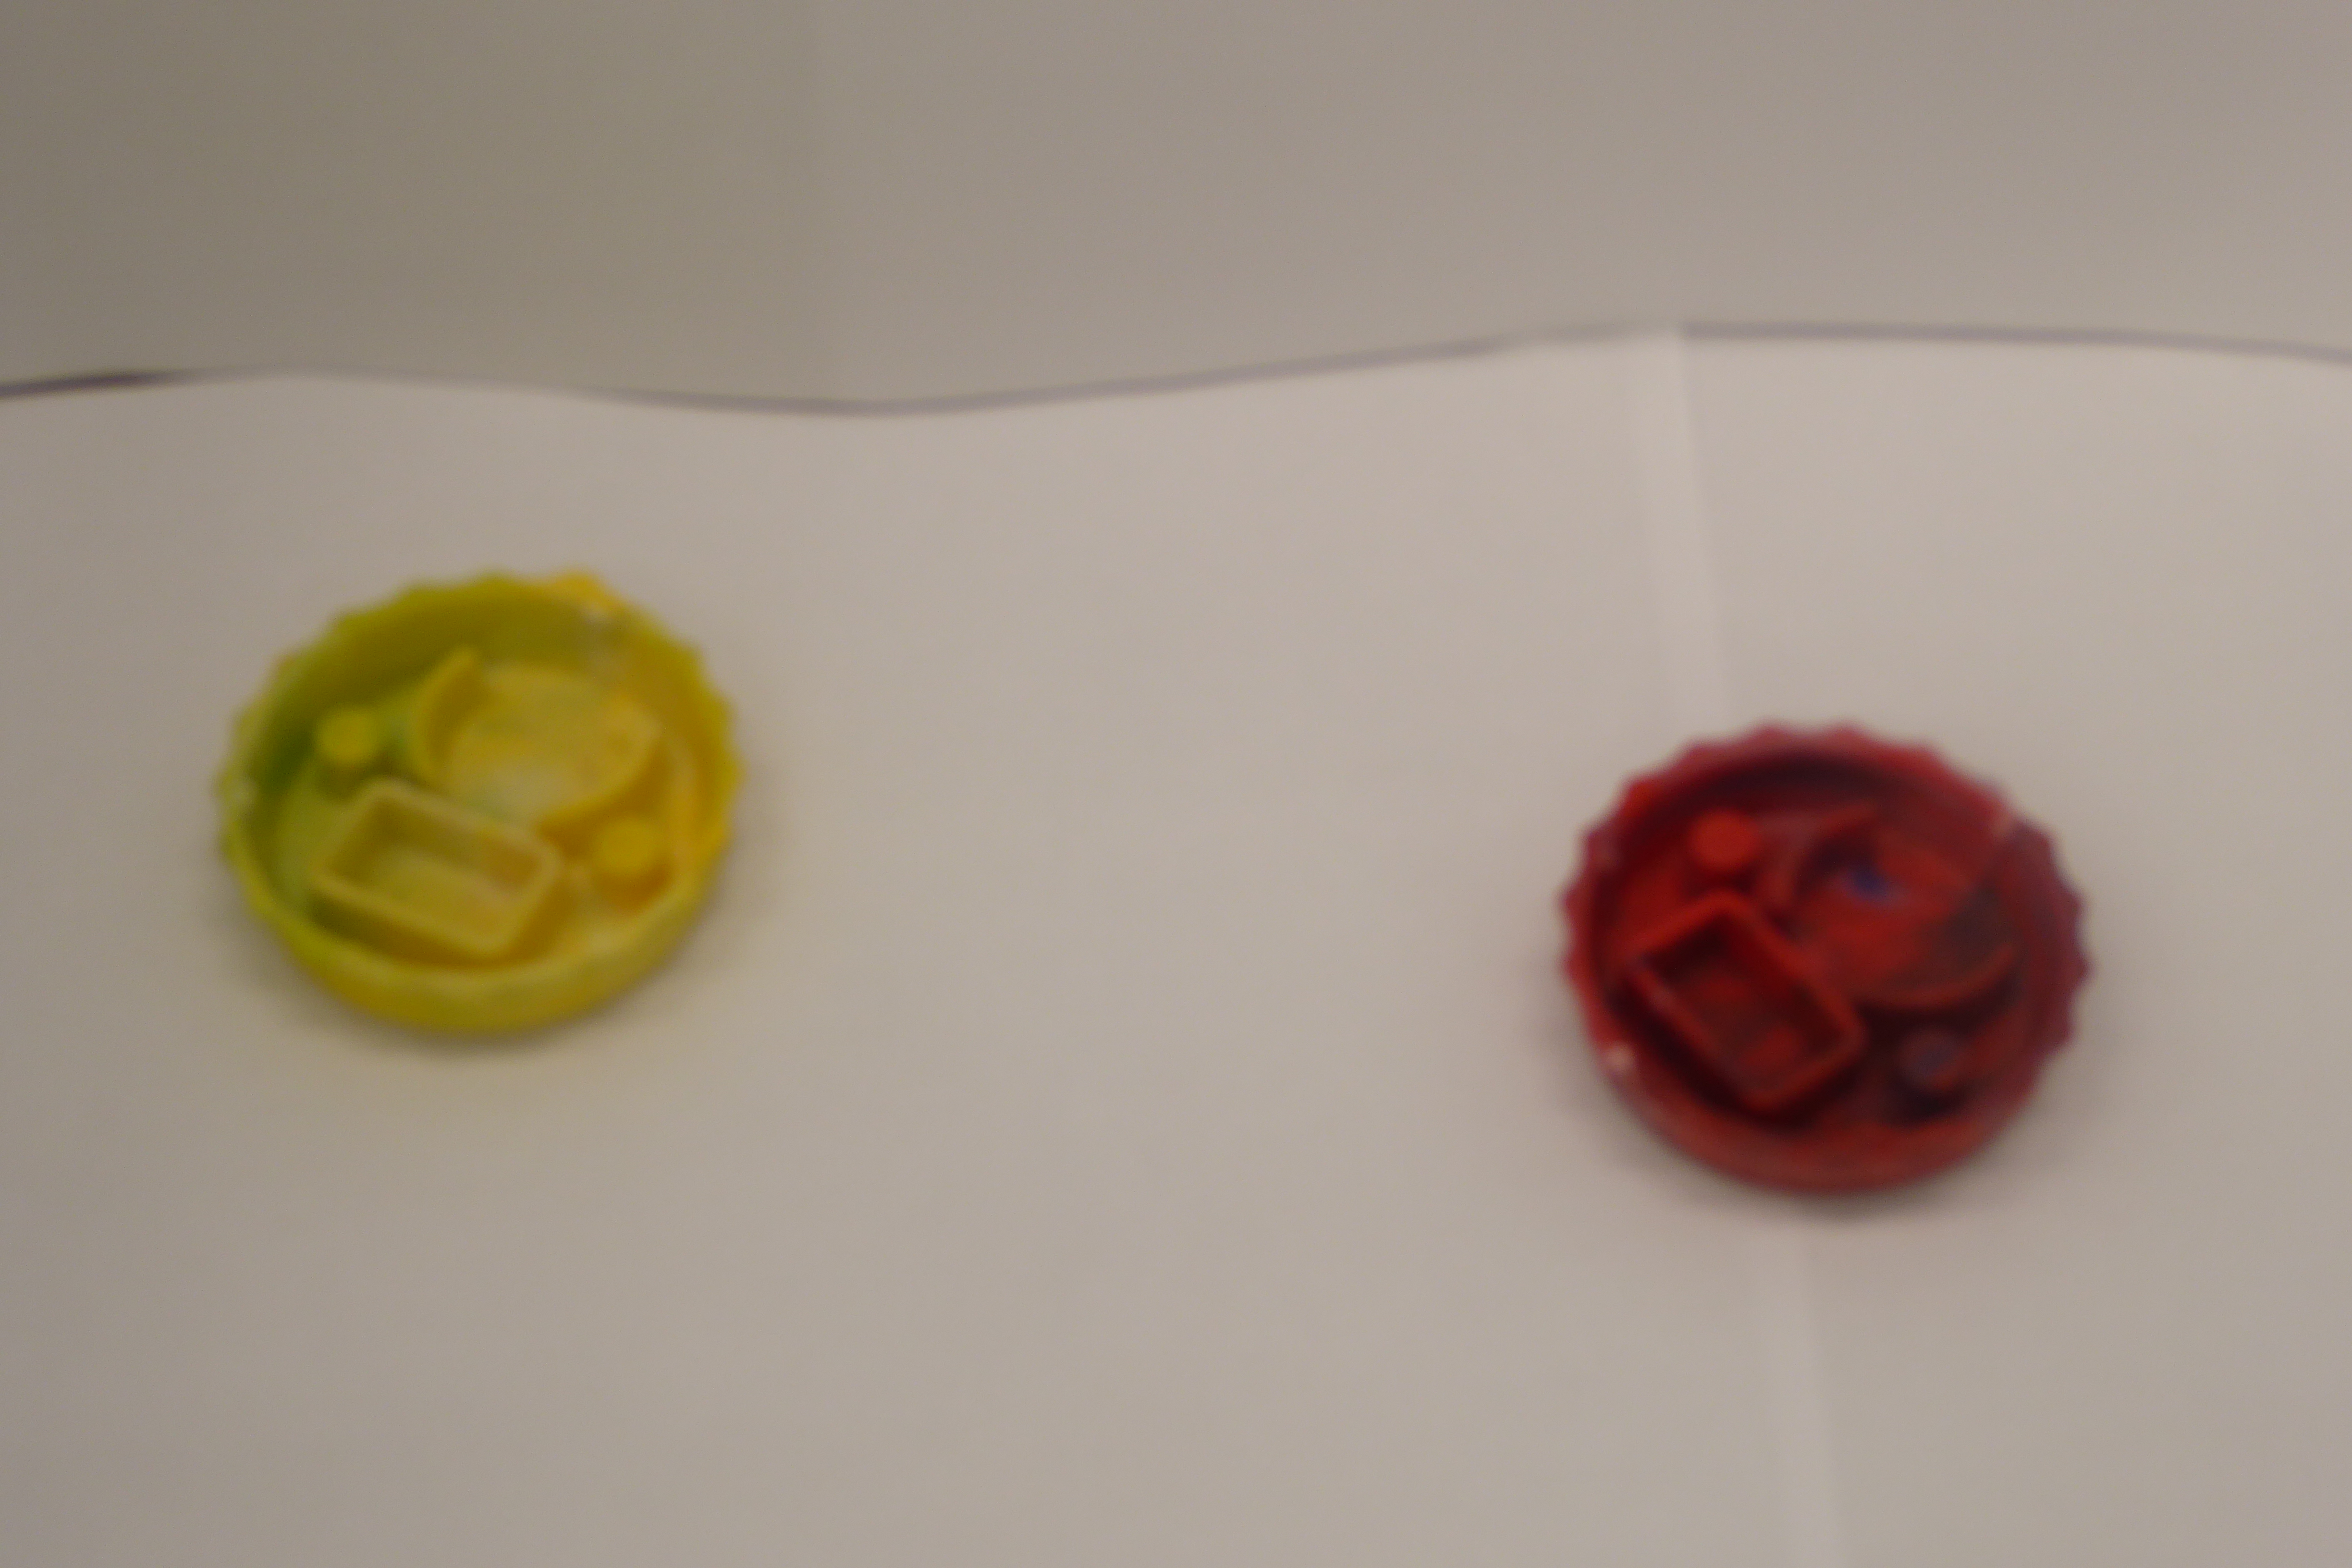
Label: Bottle Opener - Cover